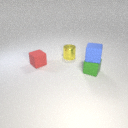
small red rubber cube behind small green rubber cube